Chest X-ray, AP view. Patient: 42 years old, sex M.
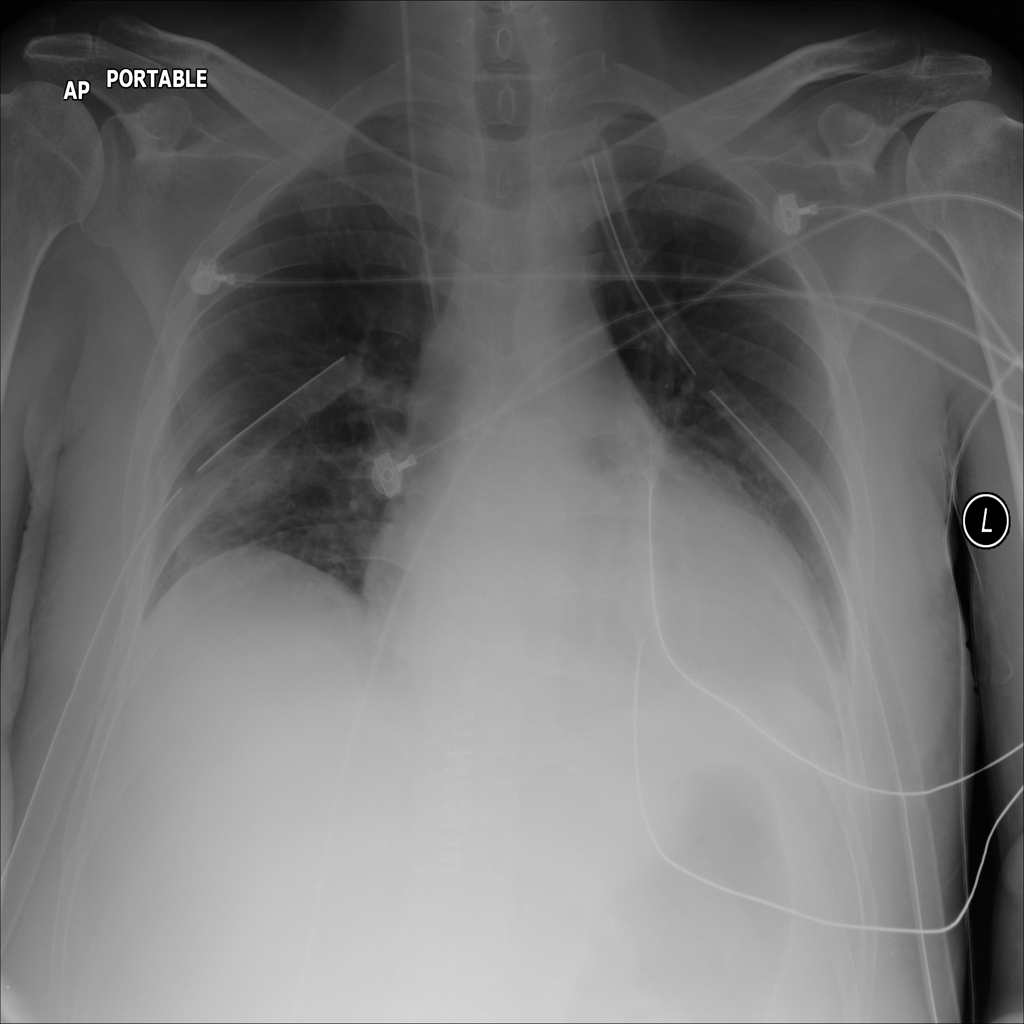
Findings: No Finding